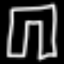
Label: pants